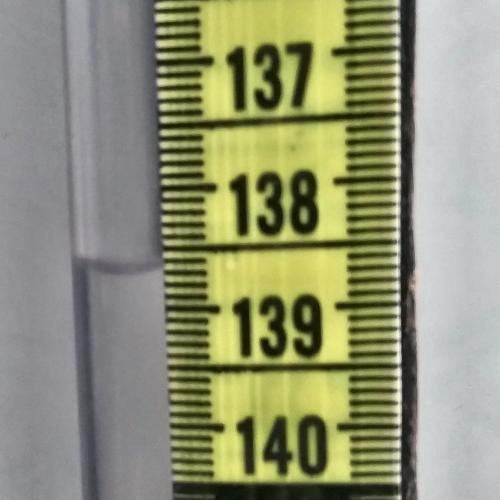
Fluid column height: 138.7 cm